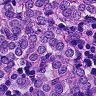
Metastatic tissue present: yes